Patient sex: F
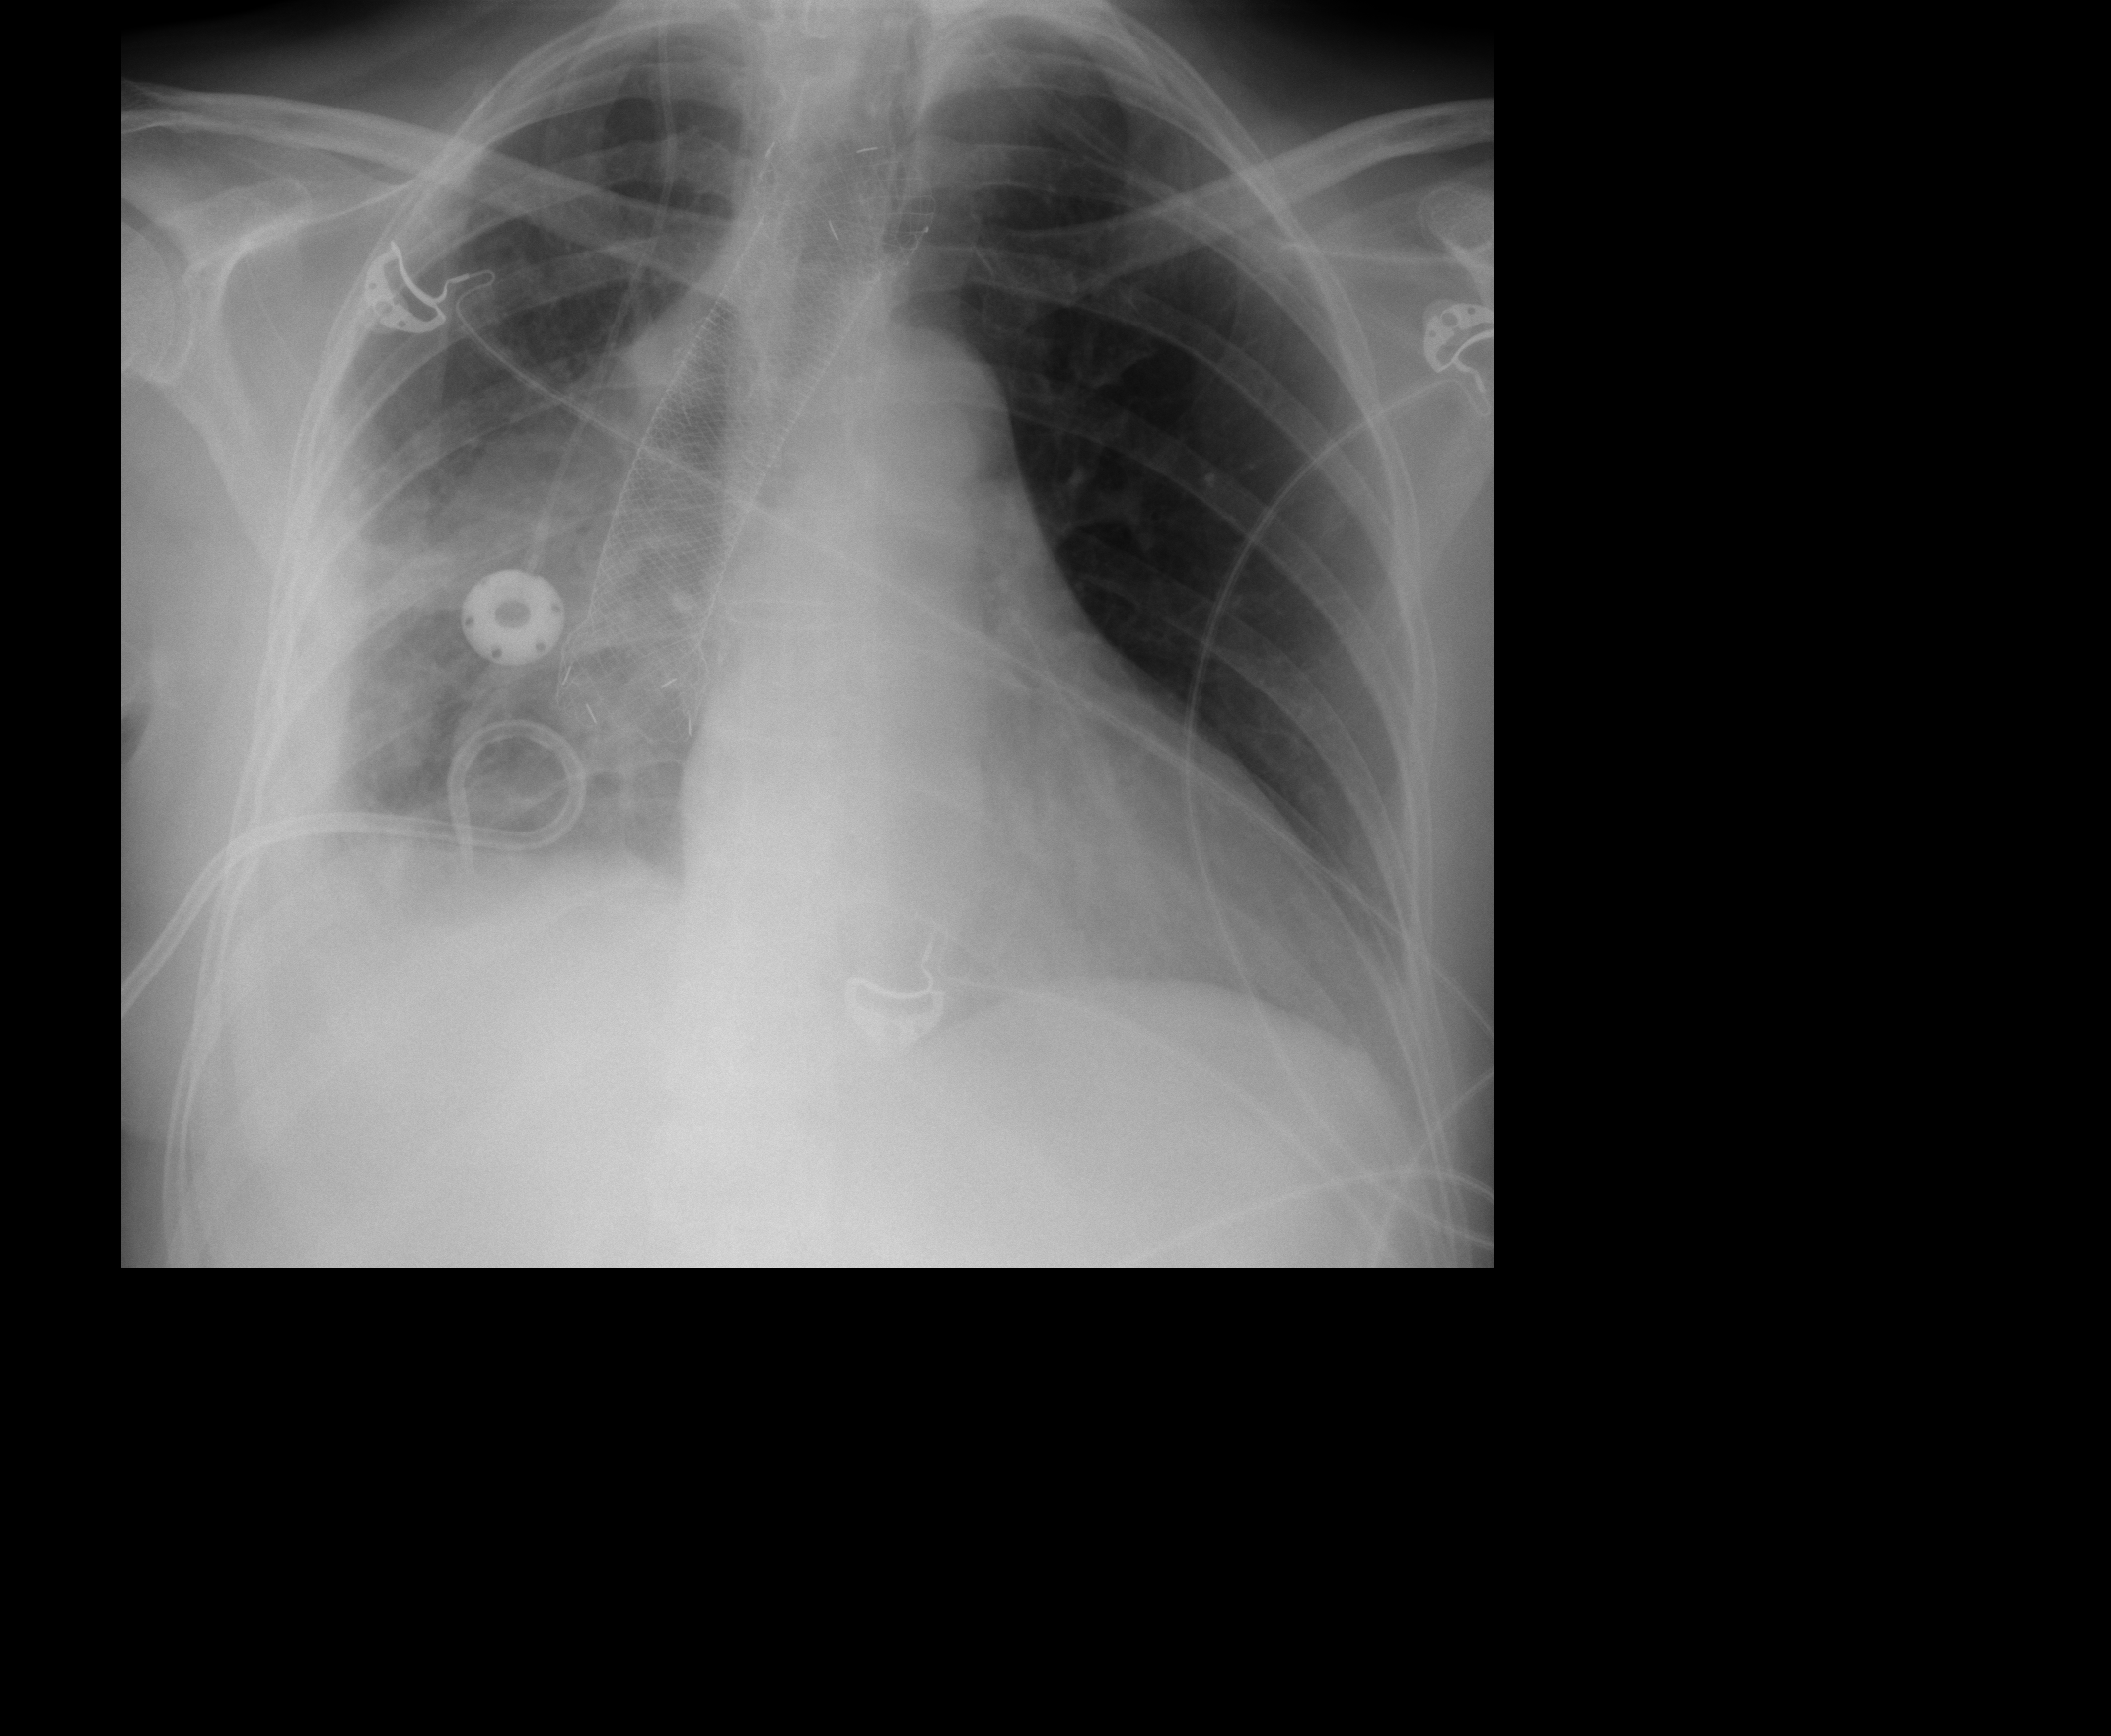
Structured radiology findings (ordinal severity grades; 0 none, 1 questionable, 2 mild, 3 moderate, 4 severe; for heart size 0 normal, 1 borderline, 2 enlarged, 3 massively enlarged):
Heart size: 0
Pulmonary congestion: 0
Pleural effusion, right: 3
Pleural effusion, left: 0
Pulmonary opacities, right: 1
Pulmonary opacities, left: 0
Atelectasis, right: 3
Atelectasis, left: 0